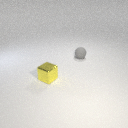
small yellow metal cube in front of small gray rubber sphere